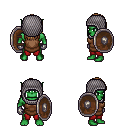
a pixel art fantasy rpg character, male body template, orc, green skin, brown tunic, red pants, blonde long hairstyle, chain hood, metal gloves, shield, four views (front, back, left, right), 2x2 character sprite sheet, small pixel art, hard edges, no anti-aliasing